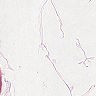
Metastatic tissue present: no